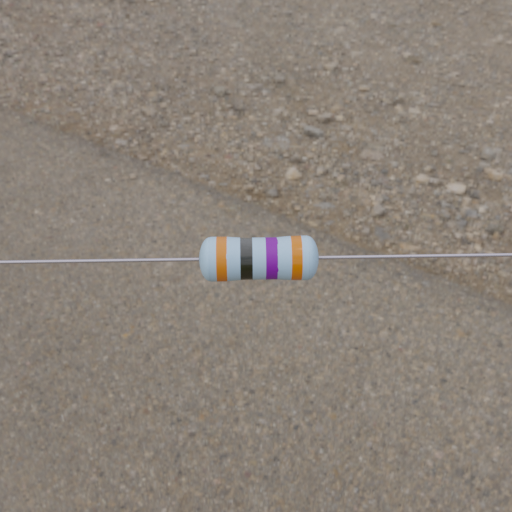
Resistor colour bands (in order): orange, black, violet, orange